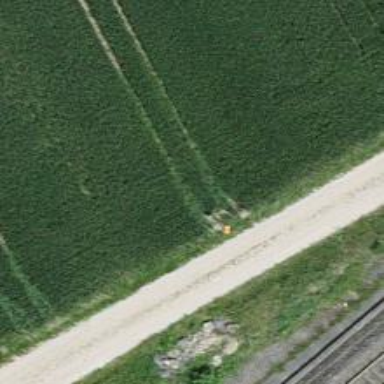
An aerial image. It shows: Orange aerial marker.